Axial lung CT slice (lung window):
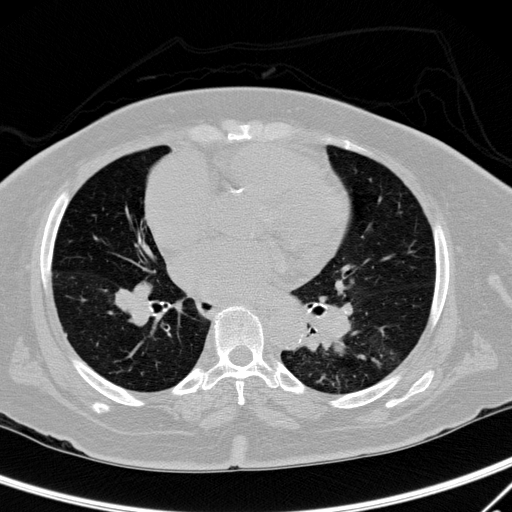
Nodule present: no